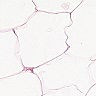
Metastatic tissue present: no